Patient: sex M, age 43
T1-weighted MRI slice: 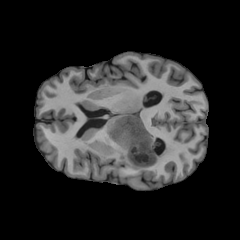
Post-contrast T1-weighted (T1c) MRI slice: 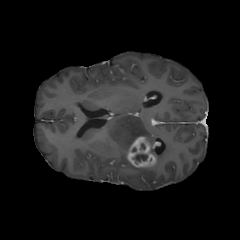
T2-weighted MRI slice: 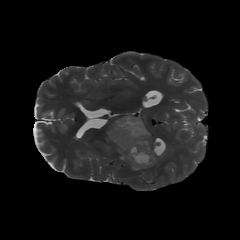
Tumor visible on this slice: yes
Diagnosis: Glioblastoma, IDH-wildtype
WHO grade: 4